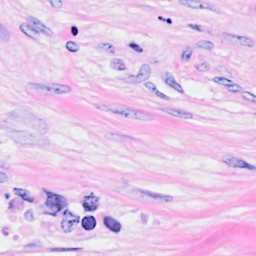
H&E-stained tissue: Breast